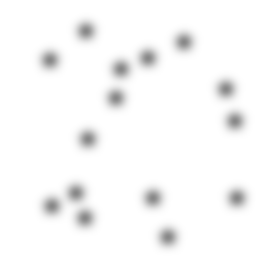
Squares: 0
Triangles: 0
Stars: 15
Total shapes: 15